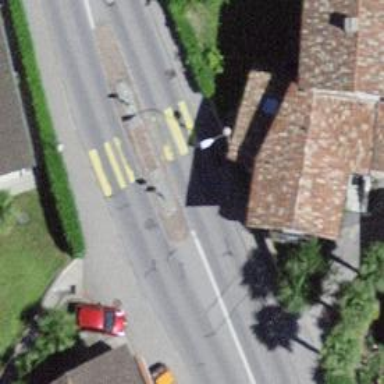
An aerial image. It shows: Zebra crossing on the road.